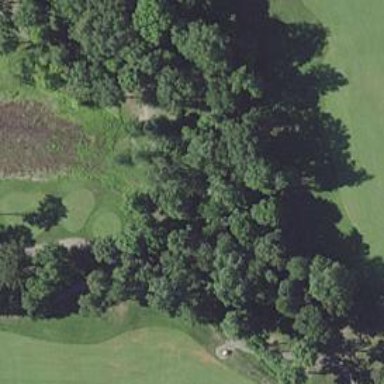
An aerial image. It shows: Path for both roads and golfers.